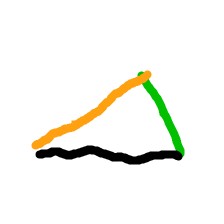
Shape: triangle